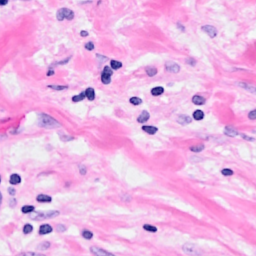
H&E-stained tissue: Breast